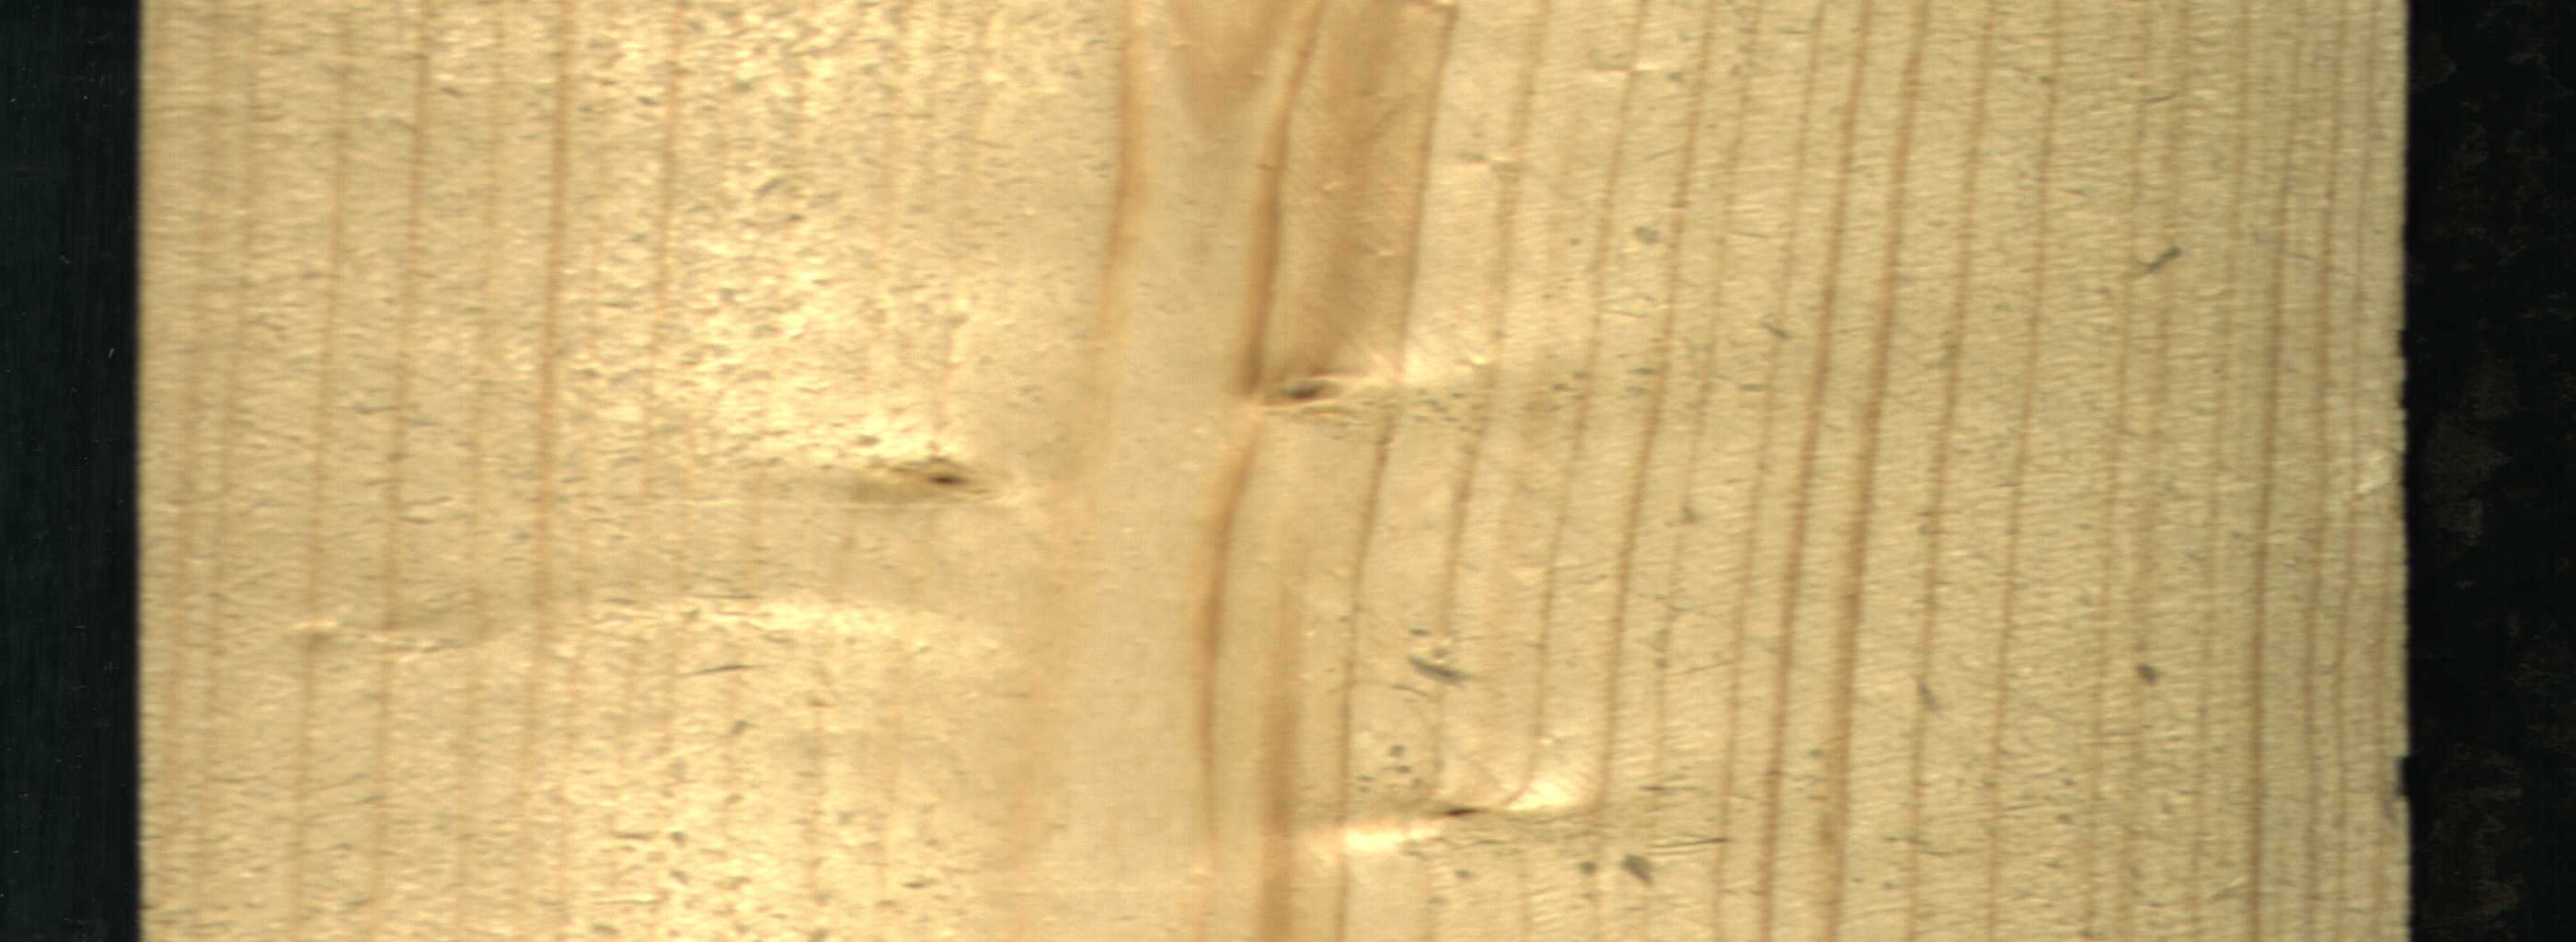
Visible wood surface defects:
Live_Knot
Live_Knot